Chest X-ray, AP view. Patient: 54 years old, sex M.
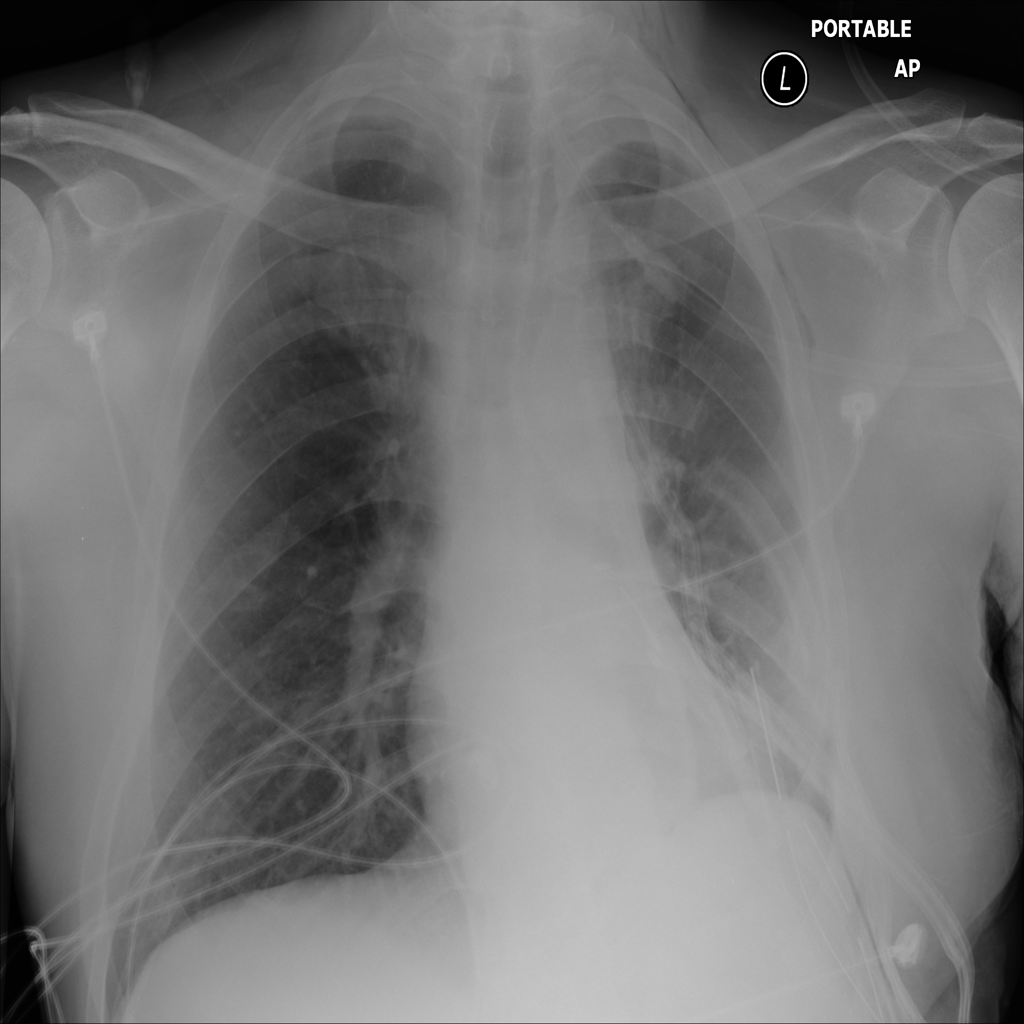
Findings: No Finding